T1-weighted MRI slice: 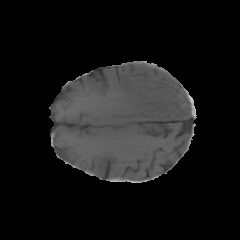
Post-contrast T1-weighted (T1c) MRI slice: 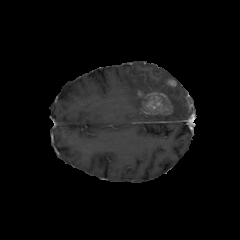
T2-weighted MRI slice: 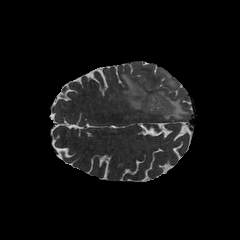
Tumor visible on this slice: yes